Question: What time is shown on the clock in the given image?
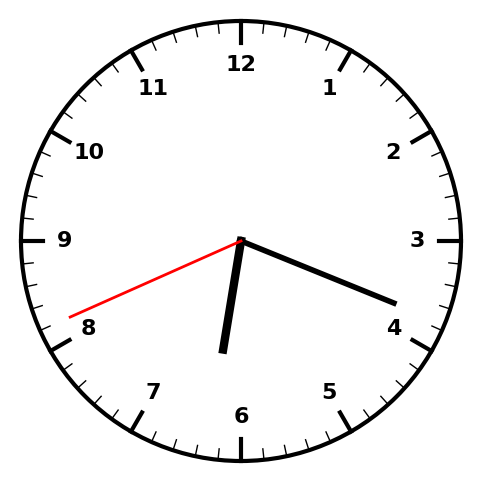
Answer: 06:18:41